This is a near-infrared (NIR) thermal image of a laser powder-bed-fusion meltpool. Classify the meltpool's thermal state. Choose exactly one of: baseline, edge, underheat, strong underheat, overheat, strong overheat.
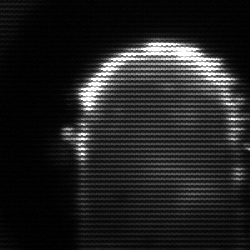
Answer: baseline